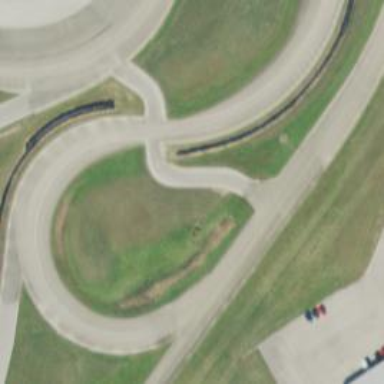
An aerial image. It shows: Raceway road.